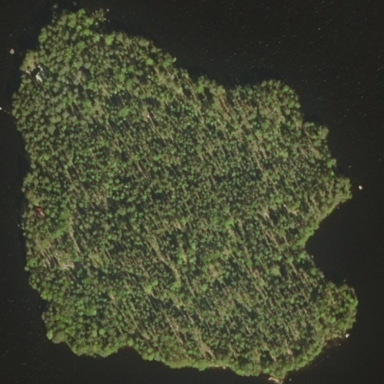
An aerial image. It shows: Image showing island.